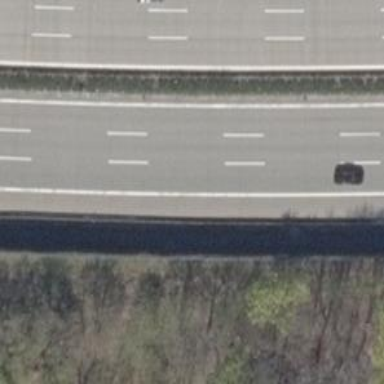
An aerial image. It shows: Motorway with concrete surface.